Current action and preconditions to check: trajectory_clear

Your task: For each precondition in the list above, predict whether it will hold at this action.

Consider the current scene as observed from the mobile robot's camera, and analyze the predicted future states of all dynamic agents (e.g., people, animals, vehicles, or any moving entities) within the NEXT SECOND.

IMPORTANT: Only answer "very likely" if you are absolutely certain—based on strong, clear evidence—that a dynamic agent will violate the precondition in the predicted future state. Do NOT answer "very likely" for unlikely, ambiguous, or low-probability risks.

Ask yourself for each precondition: Is there a high probability, with clear and convincing evidence, that the predicted future states of any dynamic agent will interfere with the predicted future state of the currently executing action within the NEXT SECOND, causing that precondition to fail?

Assess the risk level based on these predictions. Use "likely" or "very likely" if motions create a clear risk of interference.

Use "neutral" or "improbable" if agents are nearby but their predicted paths are clearly diverging or non-conflicting.

Failure Risk Categories: "very improbable", "improbable", "neutral", "likely", "very likely"

Answer Format: Output ONLY the probability_of_failure value from these categories: "very improbable", "improbable", "neutral", "likely", "very likely"

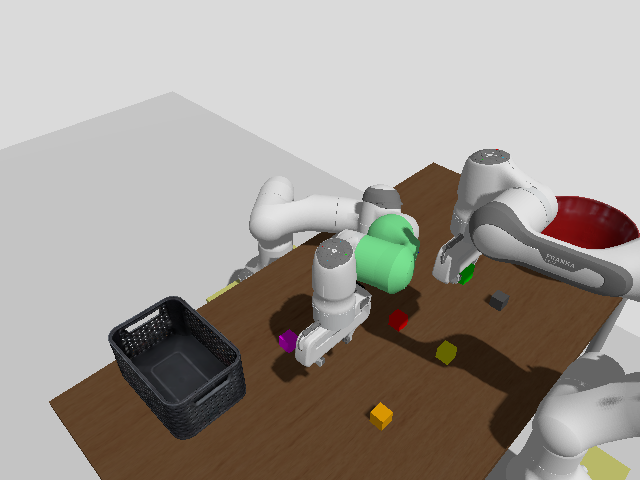

Answer: very improbable